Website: apple-inc
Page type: customer-info-address
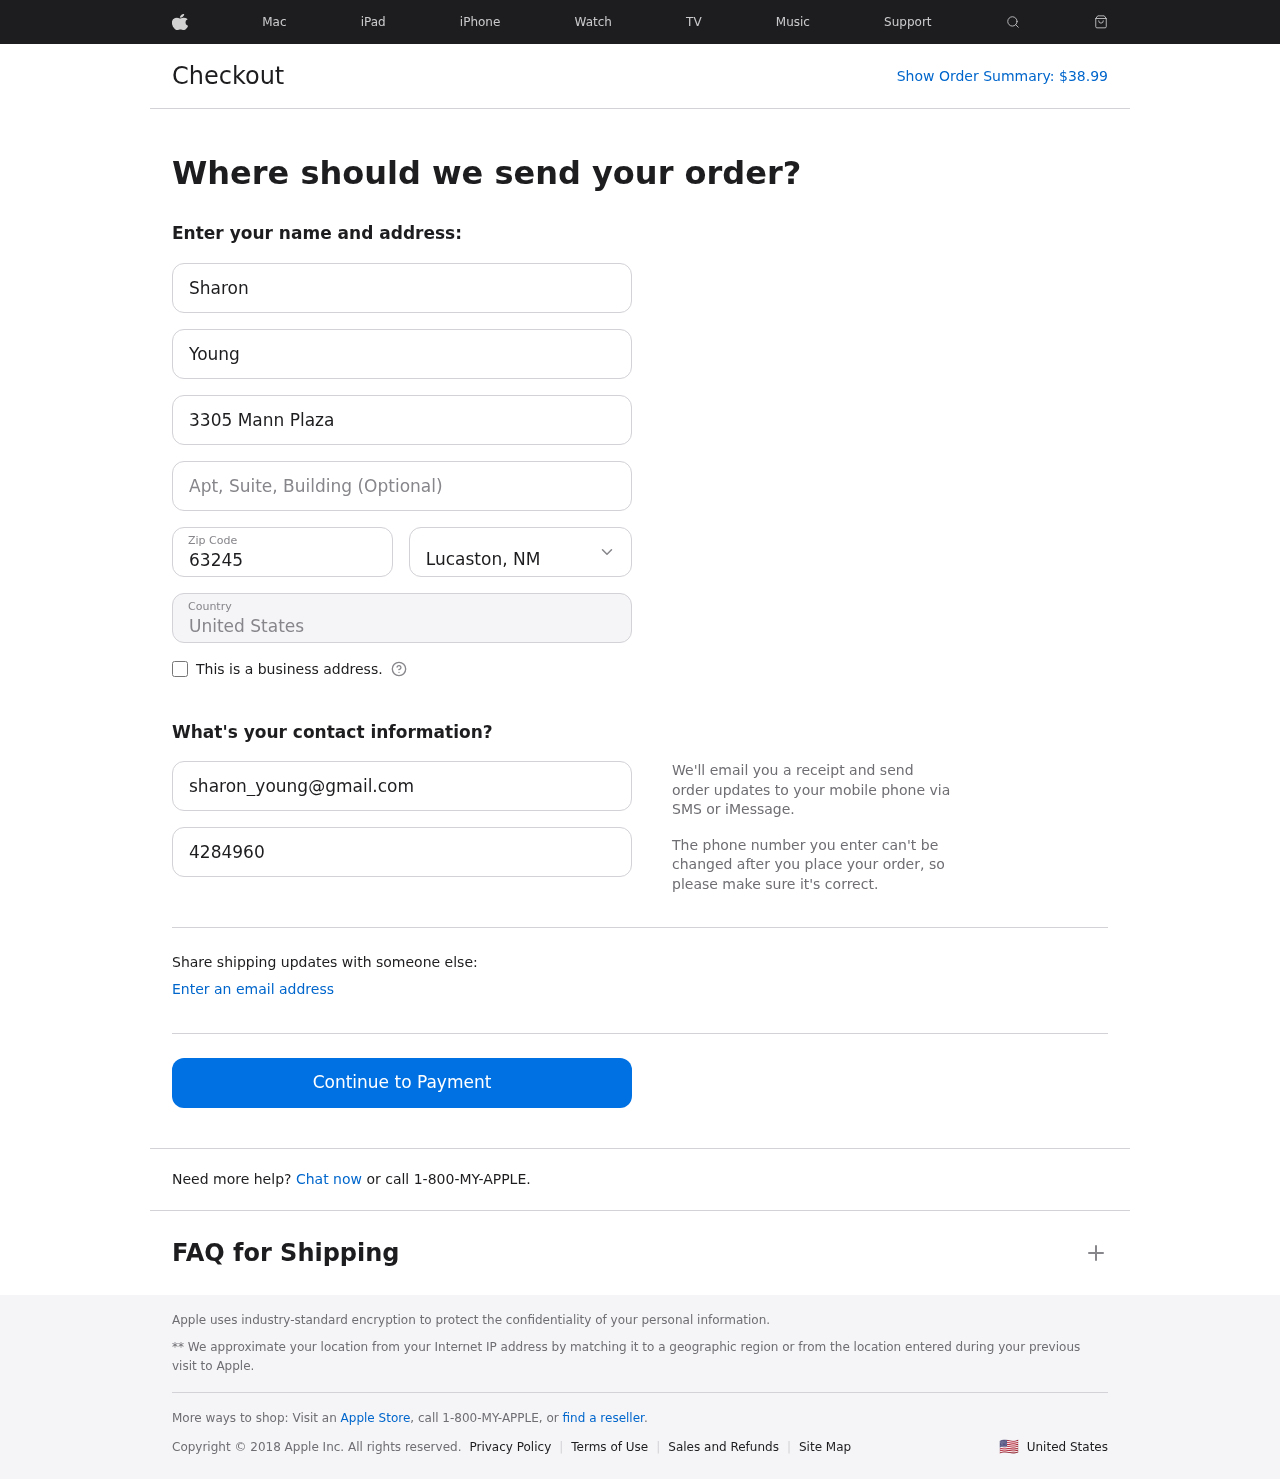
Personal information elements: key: PII_CITY_STATE
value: Lucaston, NM
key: PII_COUNTRY
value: United States
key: PII_EMAIL
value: sharon_young@gmail.com
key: PII_FIRSTNAME
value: Sharon
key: PII_LASTNAME
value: Young
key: PII_PHONE
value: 4284960876
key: PII_POSTCODE
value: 63245
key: PII_STREET
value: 3305 Mann Plaza
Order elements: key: ORDER_TOTAL
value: $38.99